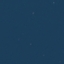
Land use / land cover: SeaLake